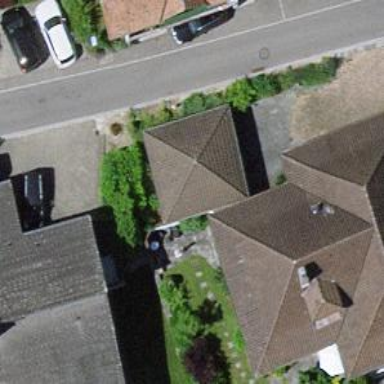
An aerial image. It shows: Garage building.